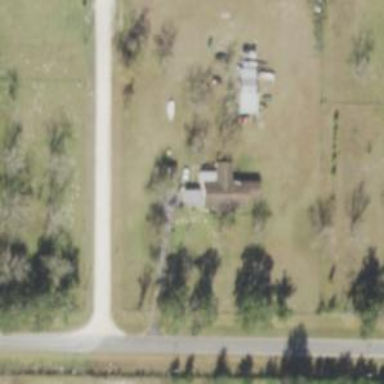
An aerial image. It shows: Driveway.